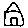
Label: house